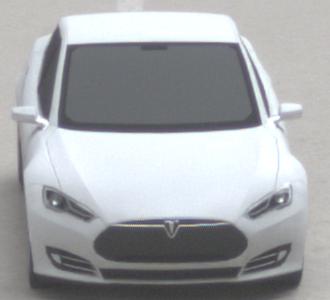
Make: Tesla
Model: Model S 60
Detailed model: Model S
Model produced from: 2013/10
Model produced until: 2014/10
Doors: 5
Color: white
Road condition: dry road
Daytime: midday
Contrast: low contrast